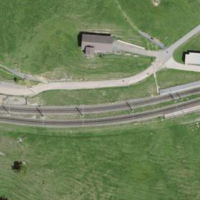
EUNIS habitat code: 26
Species observed at this site:
Troglodytes troglodytes
Anthyllis vulneraria
Milvus milvus
Plantago media
Lotus alpinus
Fringilla coelebs
Buteo buteo
Delichon urbicum
Phyteuma orbiculare